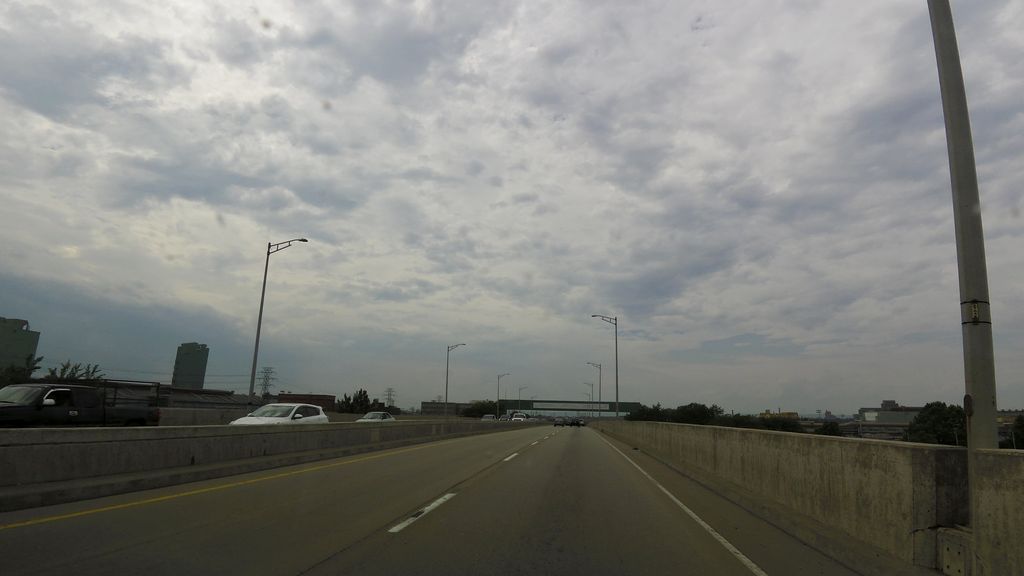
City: hamilton